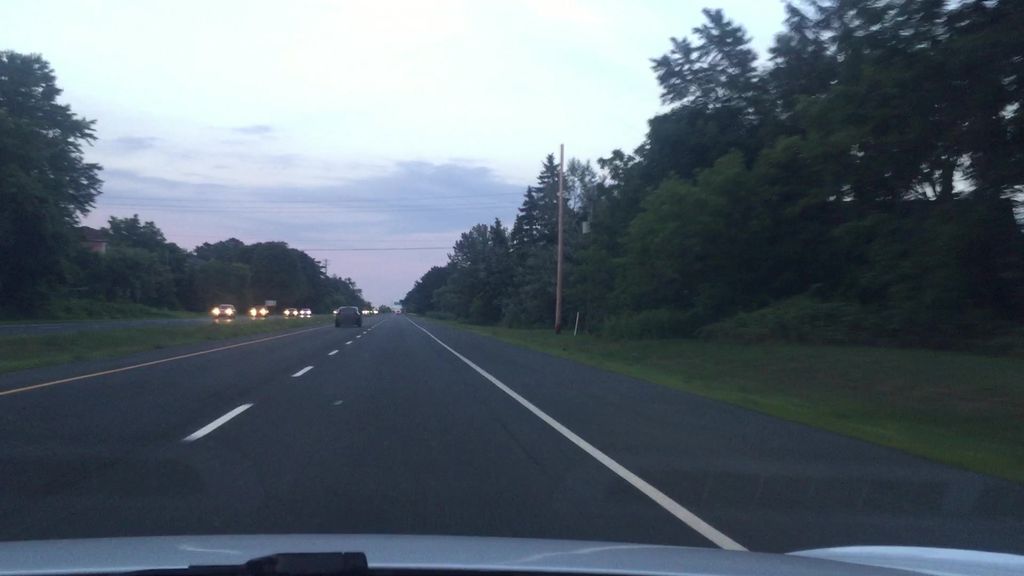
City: toronto